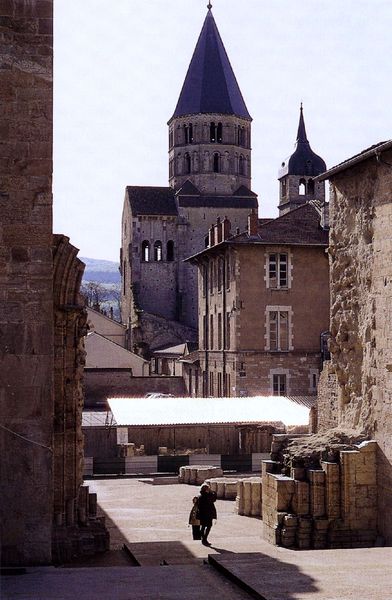
Titel: Kathedrale Cluny, ehemalige Abteikirche, Bau III
Standort: Cluny, Kathedrale (Bau III) (EU - F - Burgund)
Schlagwörter: berg, himmel, schatten, kirchturm, landschaft, stadt, fenster, straße, haus, weg, alt, mensch, stein, steine, kirche, kinder, turm, turmspitze, oktagon, ansicht, bogen, gasse, italien, dorf, mauer, platz, treppen, foto, fotografie, ruine, türme, gemäuer, gotisch, romanik, kapelle, reflektion, mediterran, südländisch, häiser, satdt, sreine, menscg, tirm, alte gmäuer